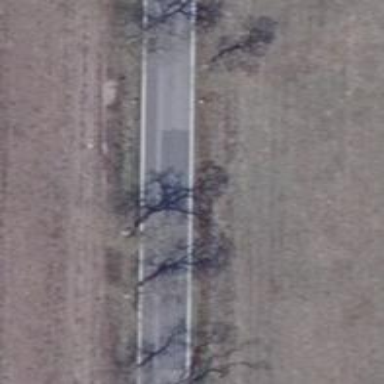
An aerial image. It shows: Secondary road.